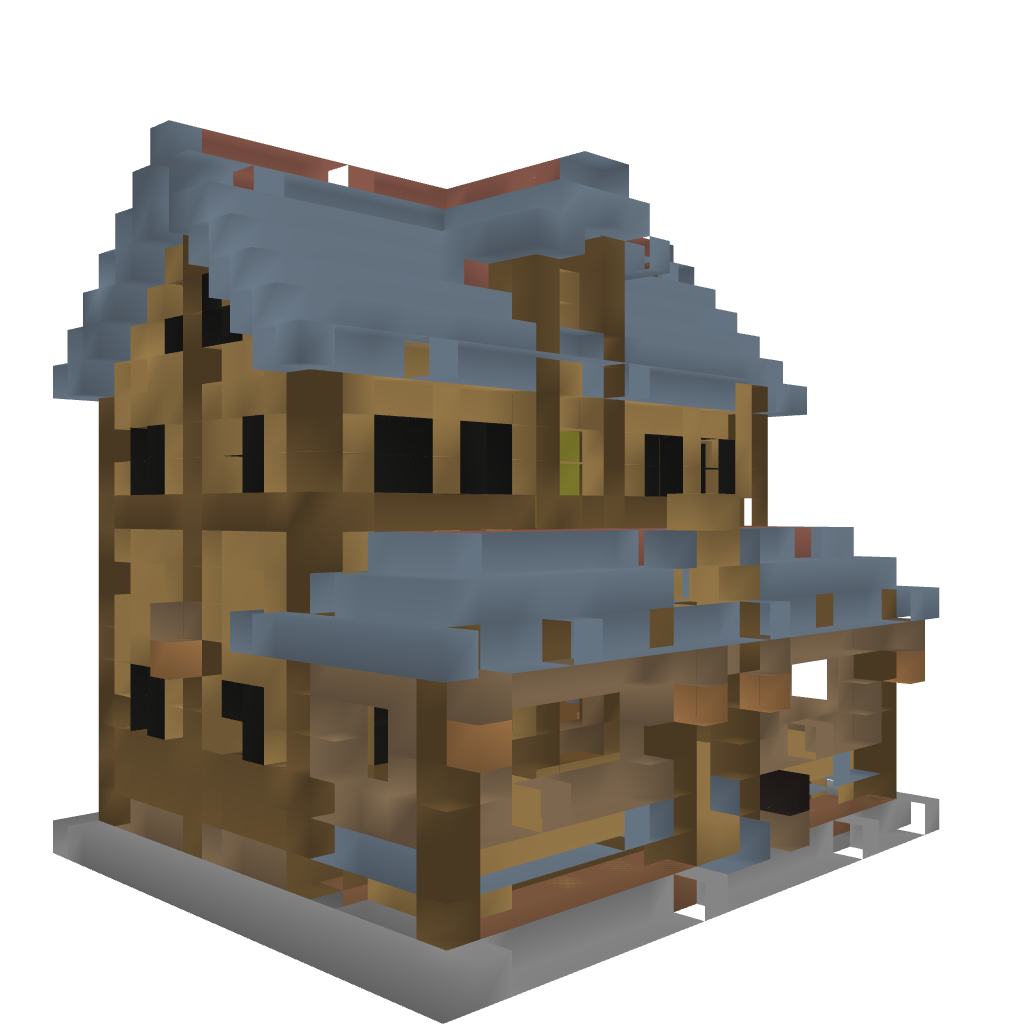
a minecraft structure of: Farm House for 1.6.0+